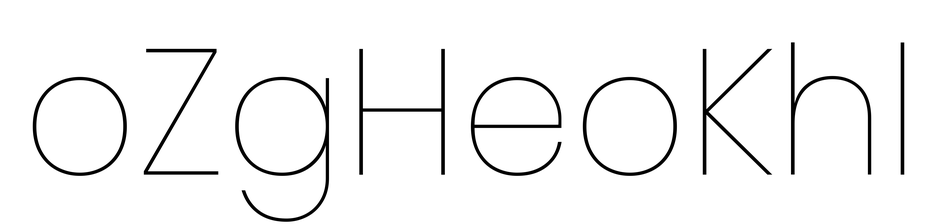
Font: Poppins-Thin